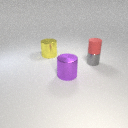
small gray metal cylinder in front of large yellow metal cylinder